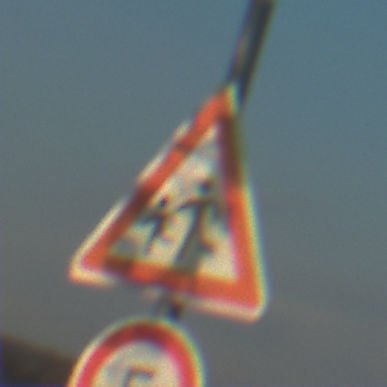
Verkehrszeichen: KinderRechts
Zusatzzeichen unten: Geschwindigkeit5
Umgebung: Outdoor, RoadRail
Tageszeit: SunriseSunset
Wetter: PartlyCloudy
Licht: Natural
Jahreszeit: NotSpecified
Kontrast: HighContrast